Question: Trying to launch the editor from Visual Studio 2013 Ultimate I get the following error in the title. VS says it's because it can't reach 'MSVSMON.EXE' on a , the weird thing is that I'm not trying to debug on a remote computer, but rather, on my own. My firewall is ZoneAlarm if that makes any difference.

Any help?
Edit: I've set all in and outbound communication to and from both unreal and visual studio in my firewall to "allowed", yet for some reason it still won't let me debug...
Edit 2: Disabling the firewall entirely does nothing at all.. The error persists
Edit 3: Uninstalling ZA altogether seems to fix the issue
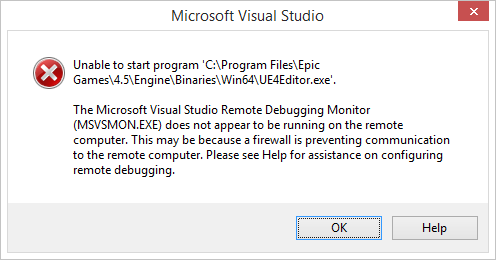
Answer: Uninstall Zone Alarm and everything will be OK.